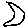
Label: moon